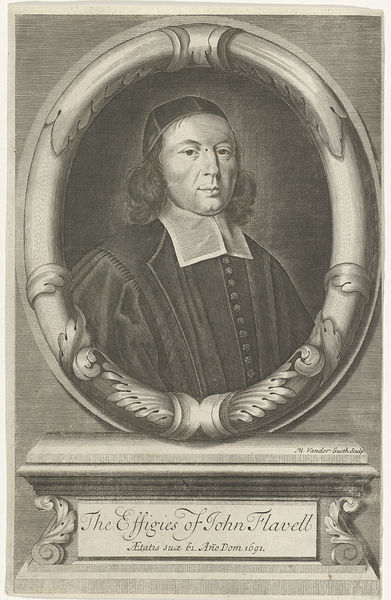
Titel: Portret van John Flavel
Künstler: Michiel van der Gucht
Standort: Amsterdam
Institution: Rijksmuseum
Schlagwörter: mann, mund, nase, kappe, mütze, augen, barock, gesicht, kragen, rahmen, sockel, bildnis, portrait, porträt, geistlicher, haare, mantel, frontal, locken, oval, kopfbedeckung, schrift, inschrift, podest, knöpfe, schwarzweiß, priester, kupferstich, abbildung, bartlos, john, flavell